Here is the raw acceleration-versus-time signal recorded on a bearing housing. What is the most likely bearing condition (normal, inner_race, outer_race, ball)?
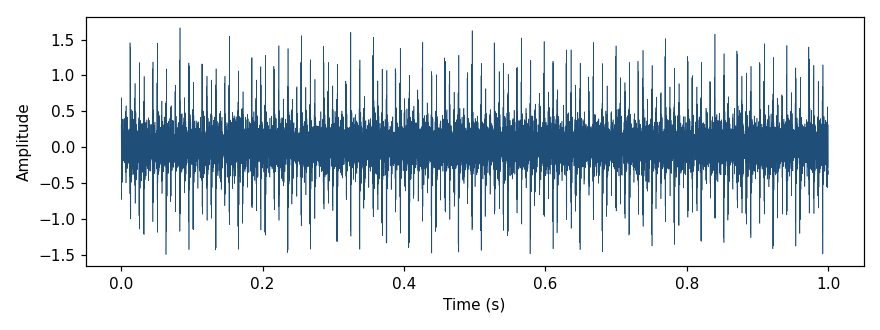
Answer: inner_race